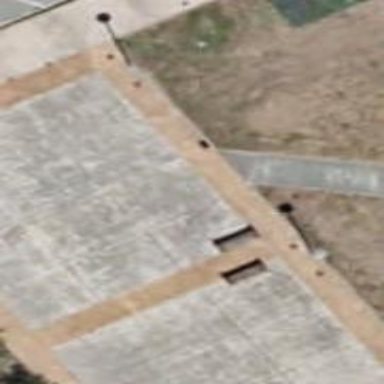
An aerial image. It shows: Bench for seating.